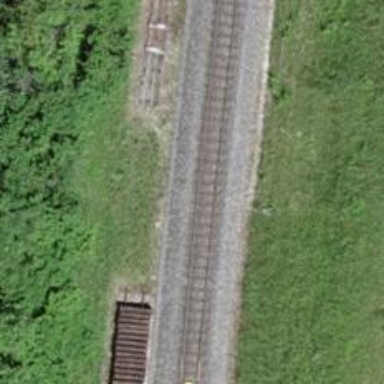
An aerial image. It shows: Narrow-gauge railway track with one electrified contact line.